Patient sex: M
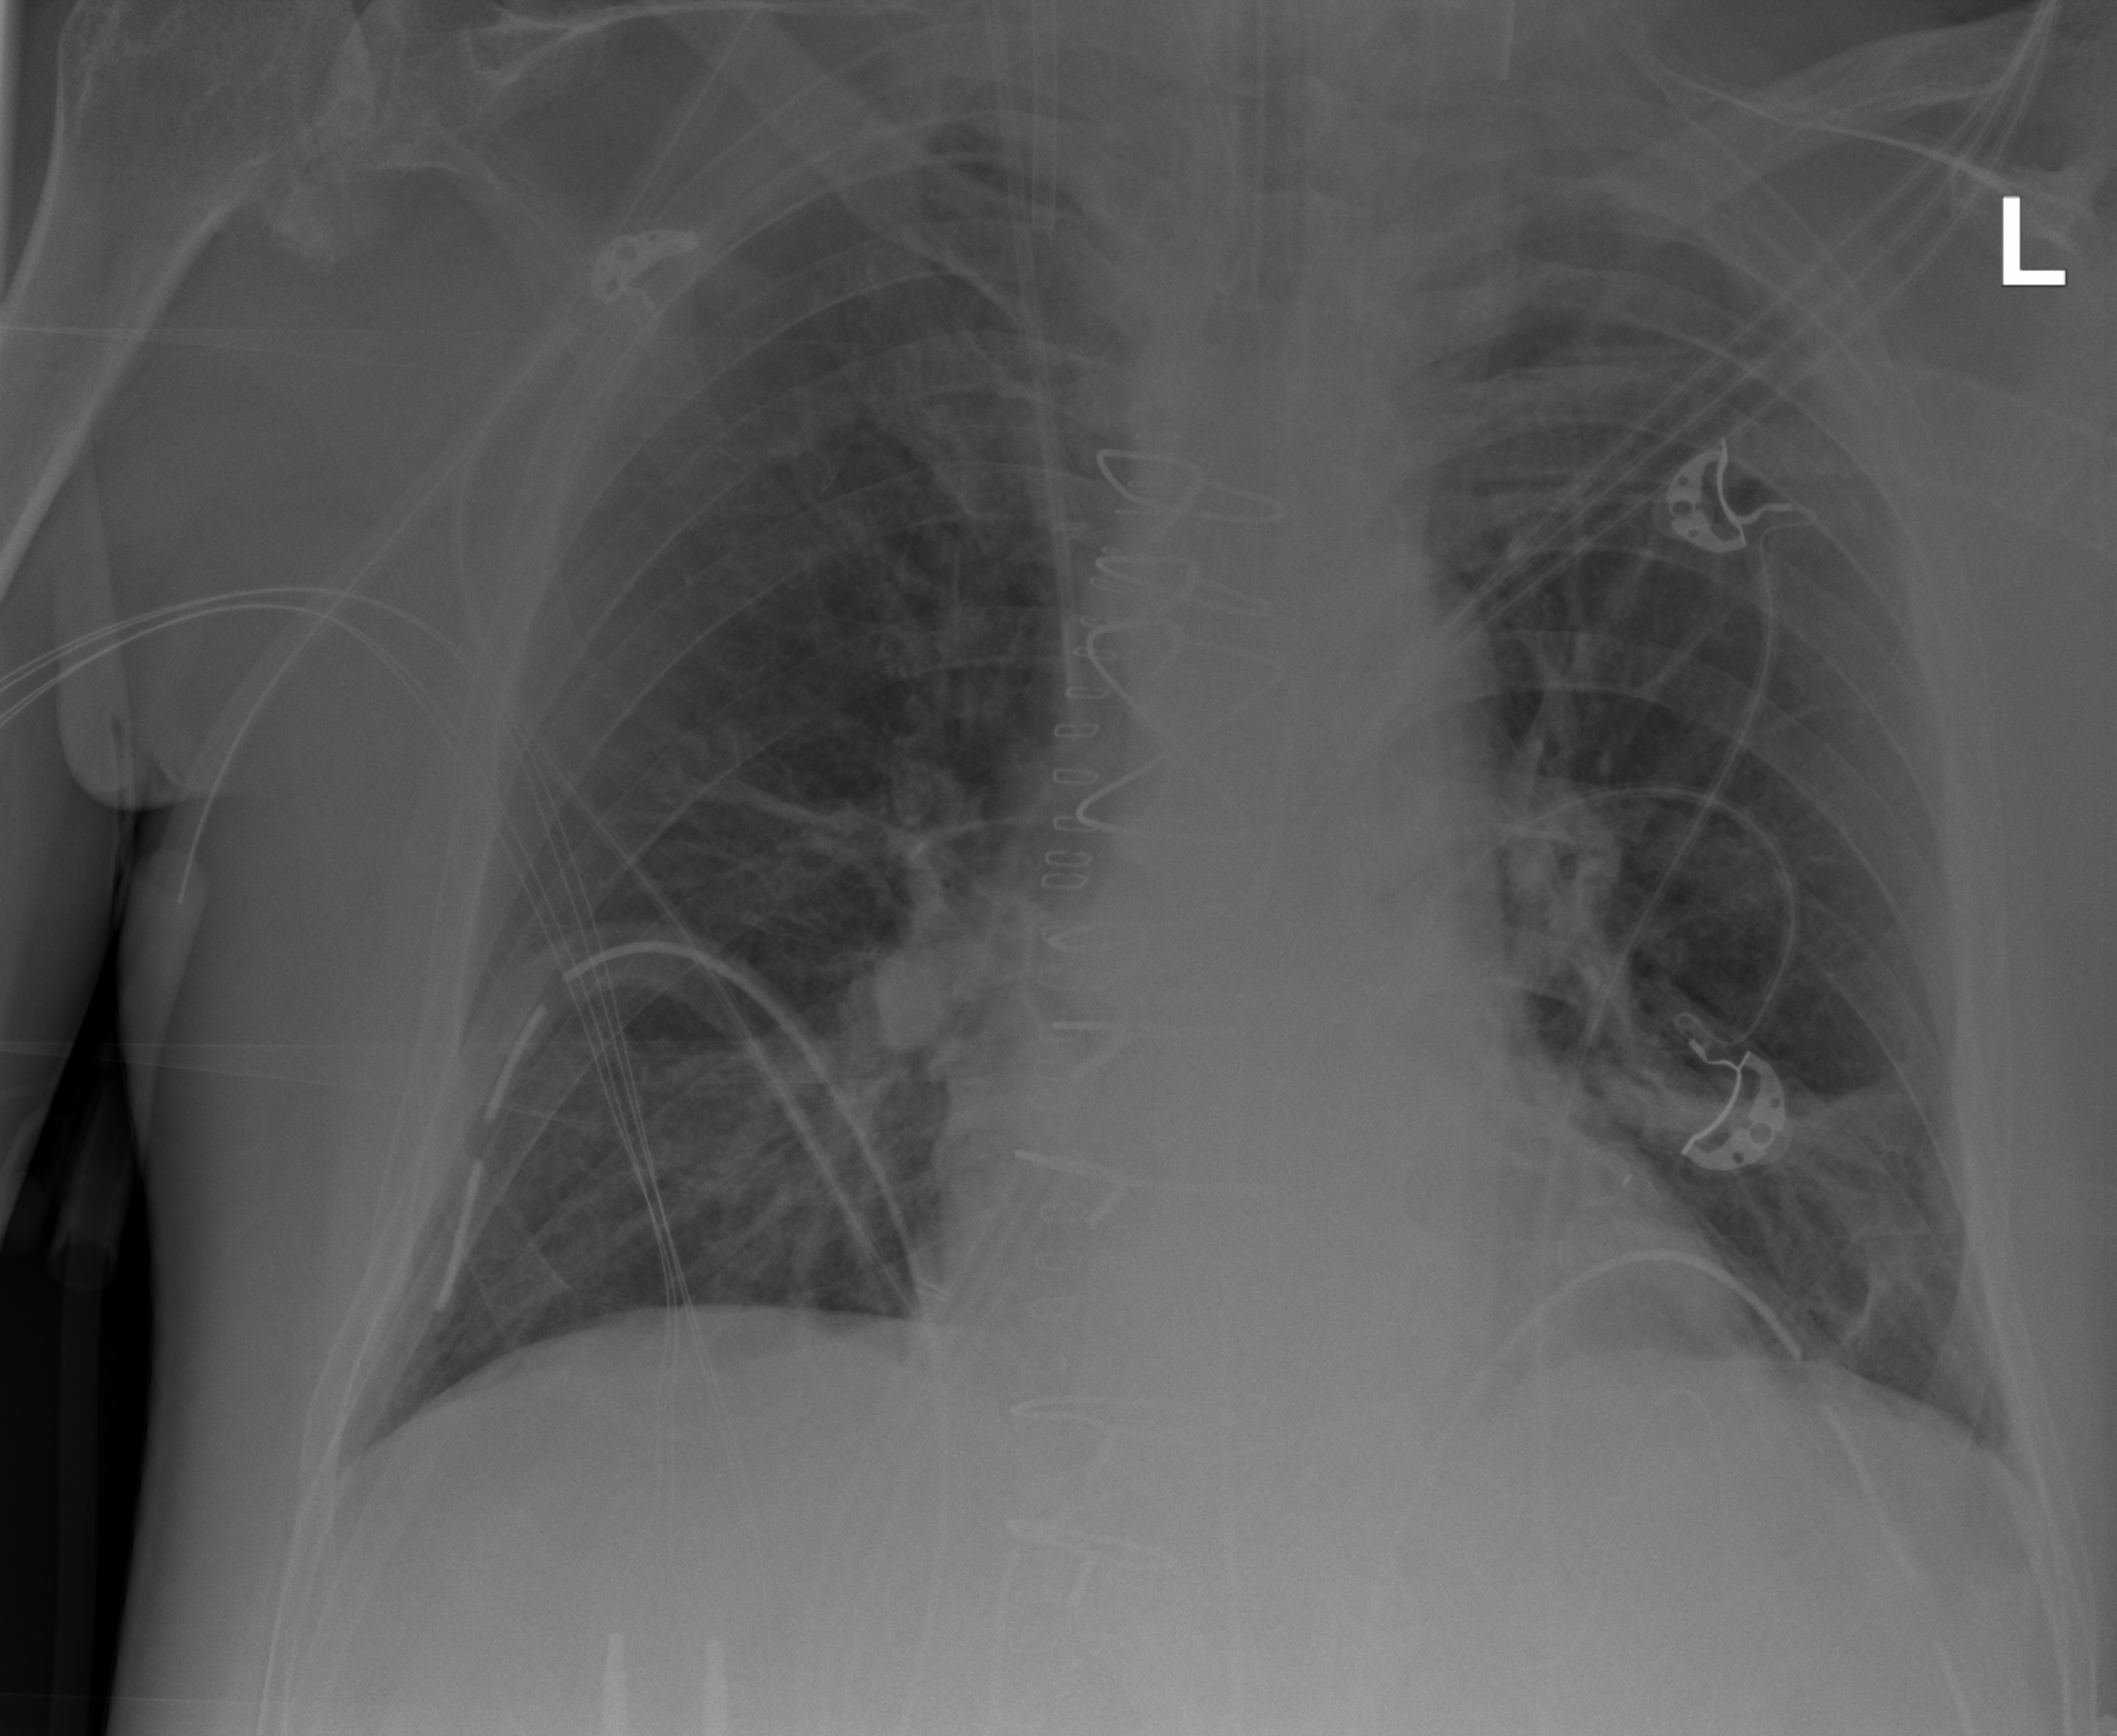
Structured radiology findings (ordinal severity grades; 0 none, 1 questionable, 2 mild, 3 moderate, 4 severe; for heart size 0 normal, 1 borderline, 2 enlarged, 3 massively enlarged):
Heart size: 1
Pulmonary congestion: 0
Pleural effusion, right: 0
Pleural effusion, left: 0
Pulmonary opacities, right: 0
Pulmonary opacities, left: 2
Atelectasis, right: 2
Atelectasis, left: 2